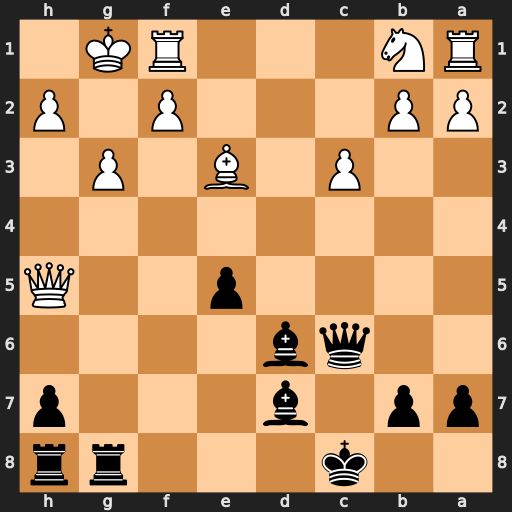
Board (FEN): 2k3rr/pp1b3p/2qb4/4p2Q/8/2P1B1P1/PP3P1P/RN3RK1
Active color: b
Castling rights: -
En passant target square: -
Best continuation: Bg4 Qh6 Rg6